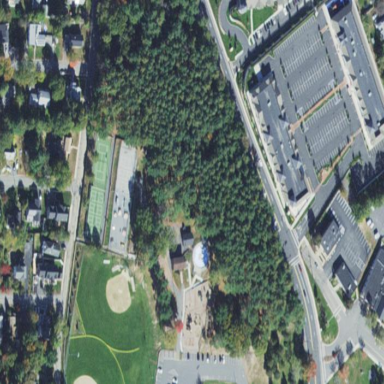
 perfect for leisurely sports activities."